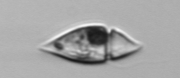
Label: Amphidinium